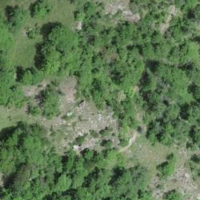
EUNIS habitat code: 44
Species observed at this site:
Prunella vulgaris
Orchis pallens
Campanula trachelium